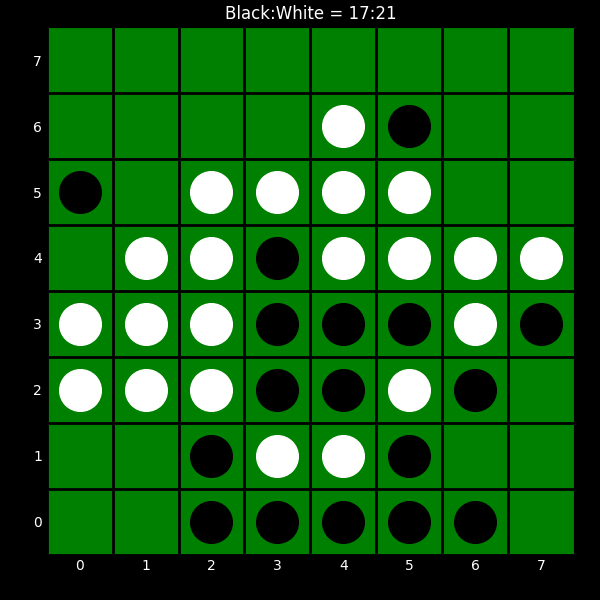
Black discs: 17
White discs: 21